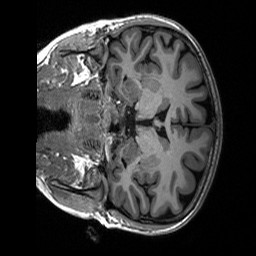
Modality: T1w
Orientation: coronal
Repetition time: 8 s
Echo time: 0.066 s